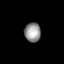
Tissue: lung
Cell type: Others
Senescence score: 0.1982
Nuclear area (px): 304
Mean DAPI intensity: 148.599